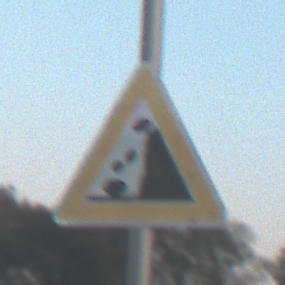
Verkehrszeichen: SteinschlagRechts
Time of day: SunriseSunset
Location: Outdoor (Nature)
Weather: Clear
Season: Winter
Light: Natural